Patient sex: M
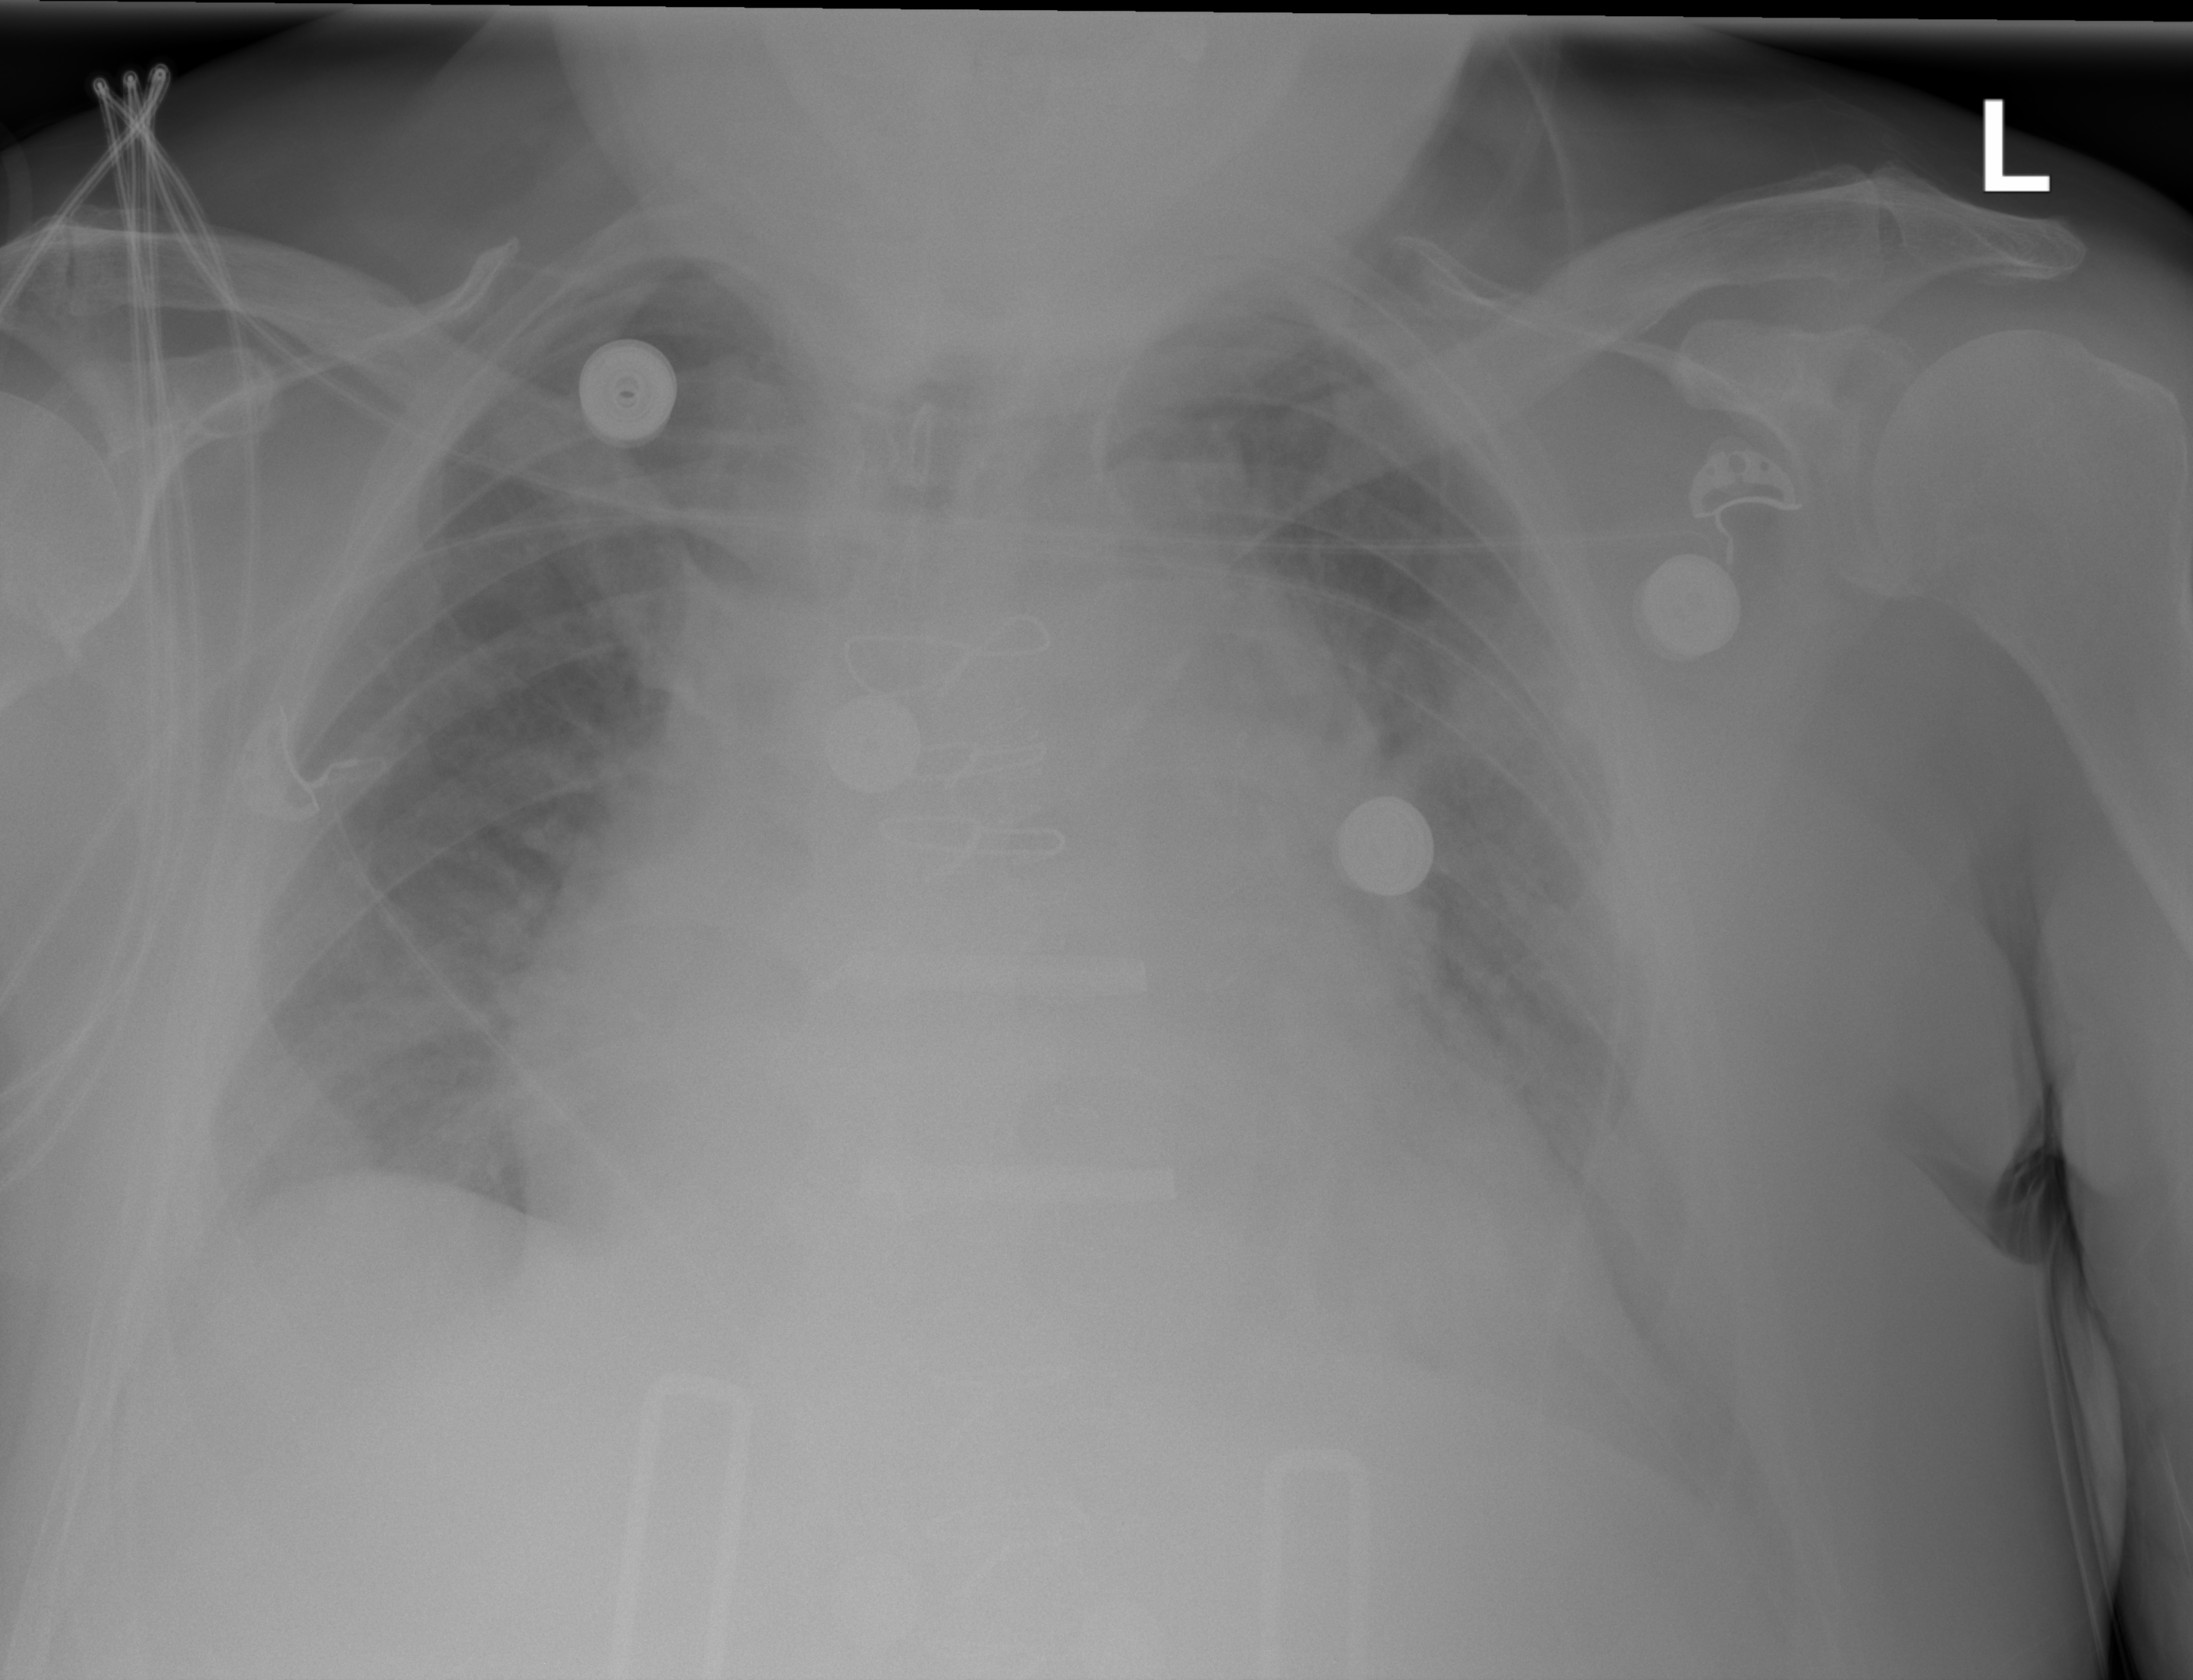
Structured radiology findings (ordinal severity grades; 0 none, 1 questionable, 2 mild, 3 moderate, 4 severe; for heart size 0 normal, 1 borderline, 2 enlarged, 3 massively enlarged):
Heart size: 3
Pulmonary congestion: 2
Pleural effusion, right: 2
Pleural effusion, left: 0
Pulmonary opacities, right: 0
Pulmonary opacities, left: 0
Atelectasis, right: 0
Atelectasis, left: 0